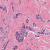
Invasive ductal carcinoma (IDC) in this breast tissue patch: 1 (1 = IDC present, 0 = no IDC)